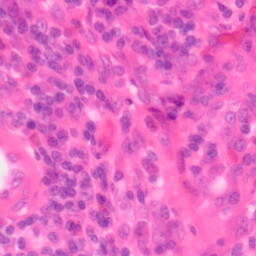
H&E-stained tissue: Colon